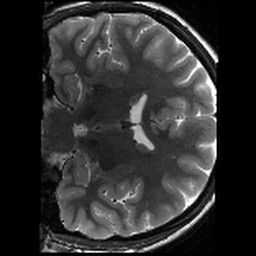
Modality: T2w
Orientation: coronal
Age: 20
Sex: female
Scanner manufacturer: siemens
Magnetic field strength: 3 T
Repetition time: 8.02 s
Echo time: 0.08 s